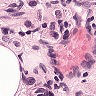
Metastatic tissue present: yes